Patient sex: F
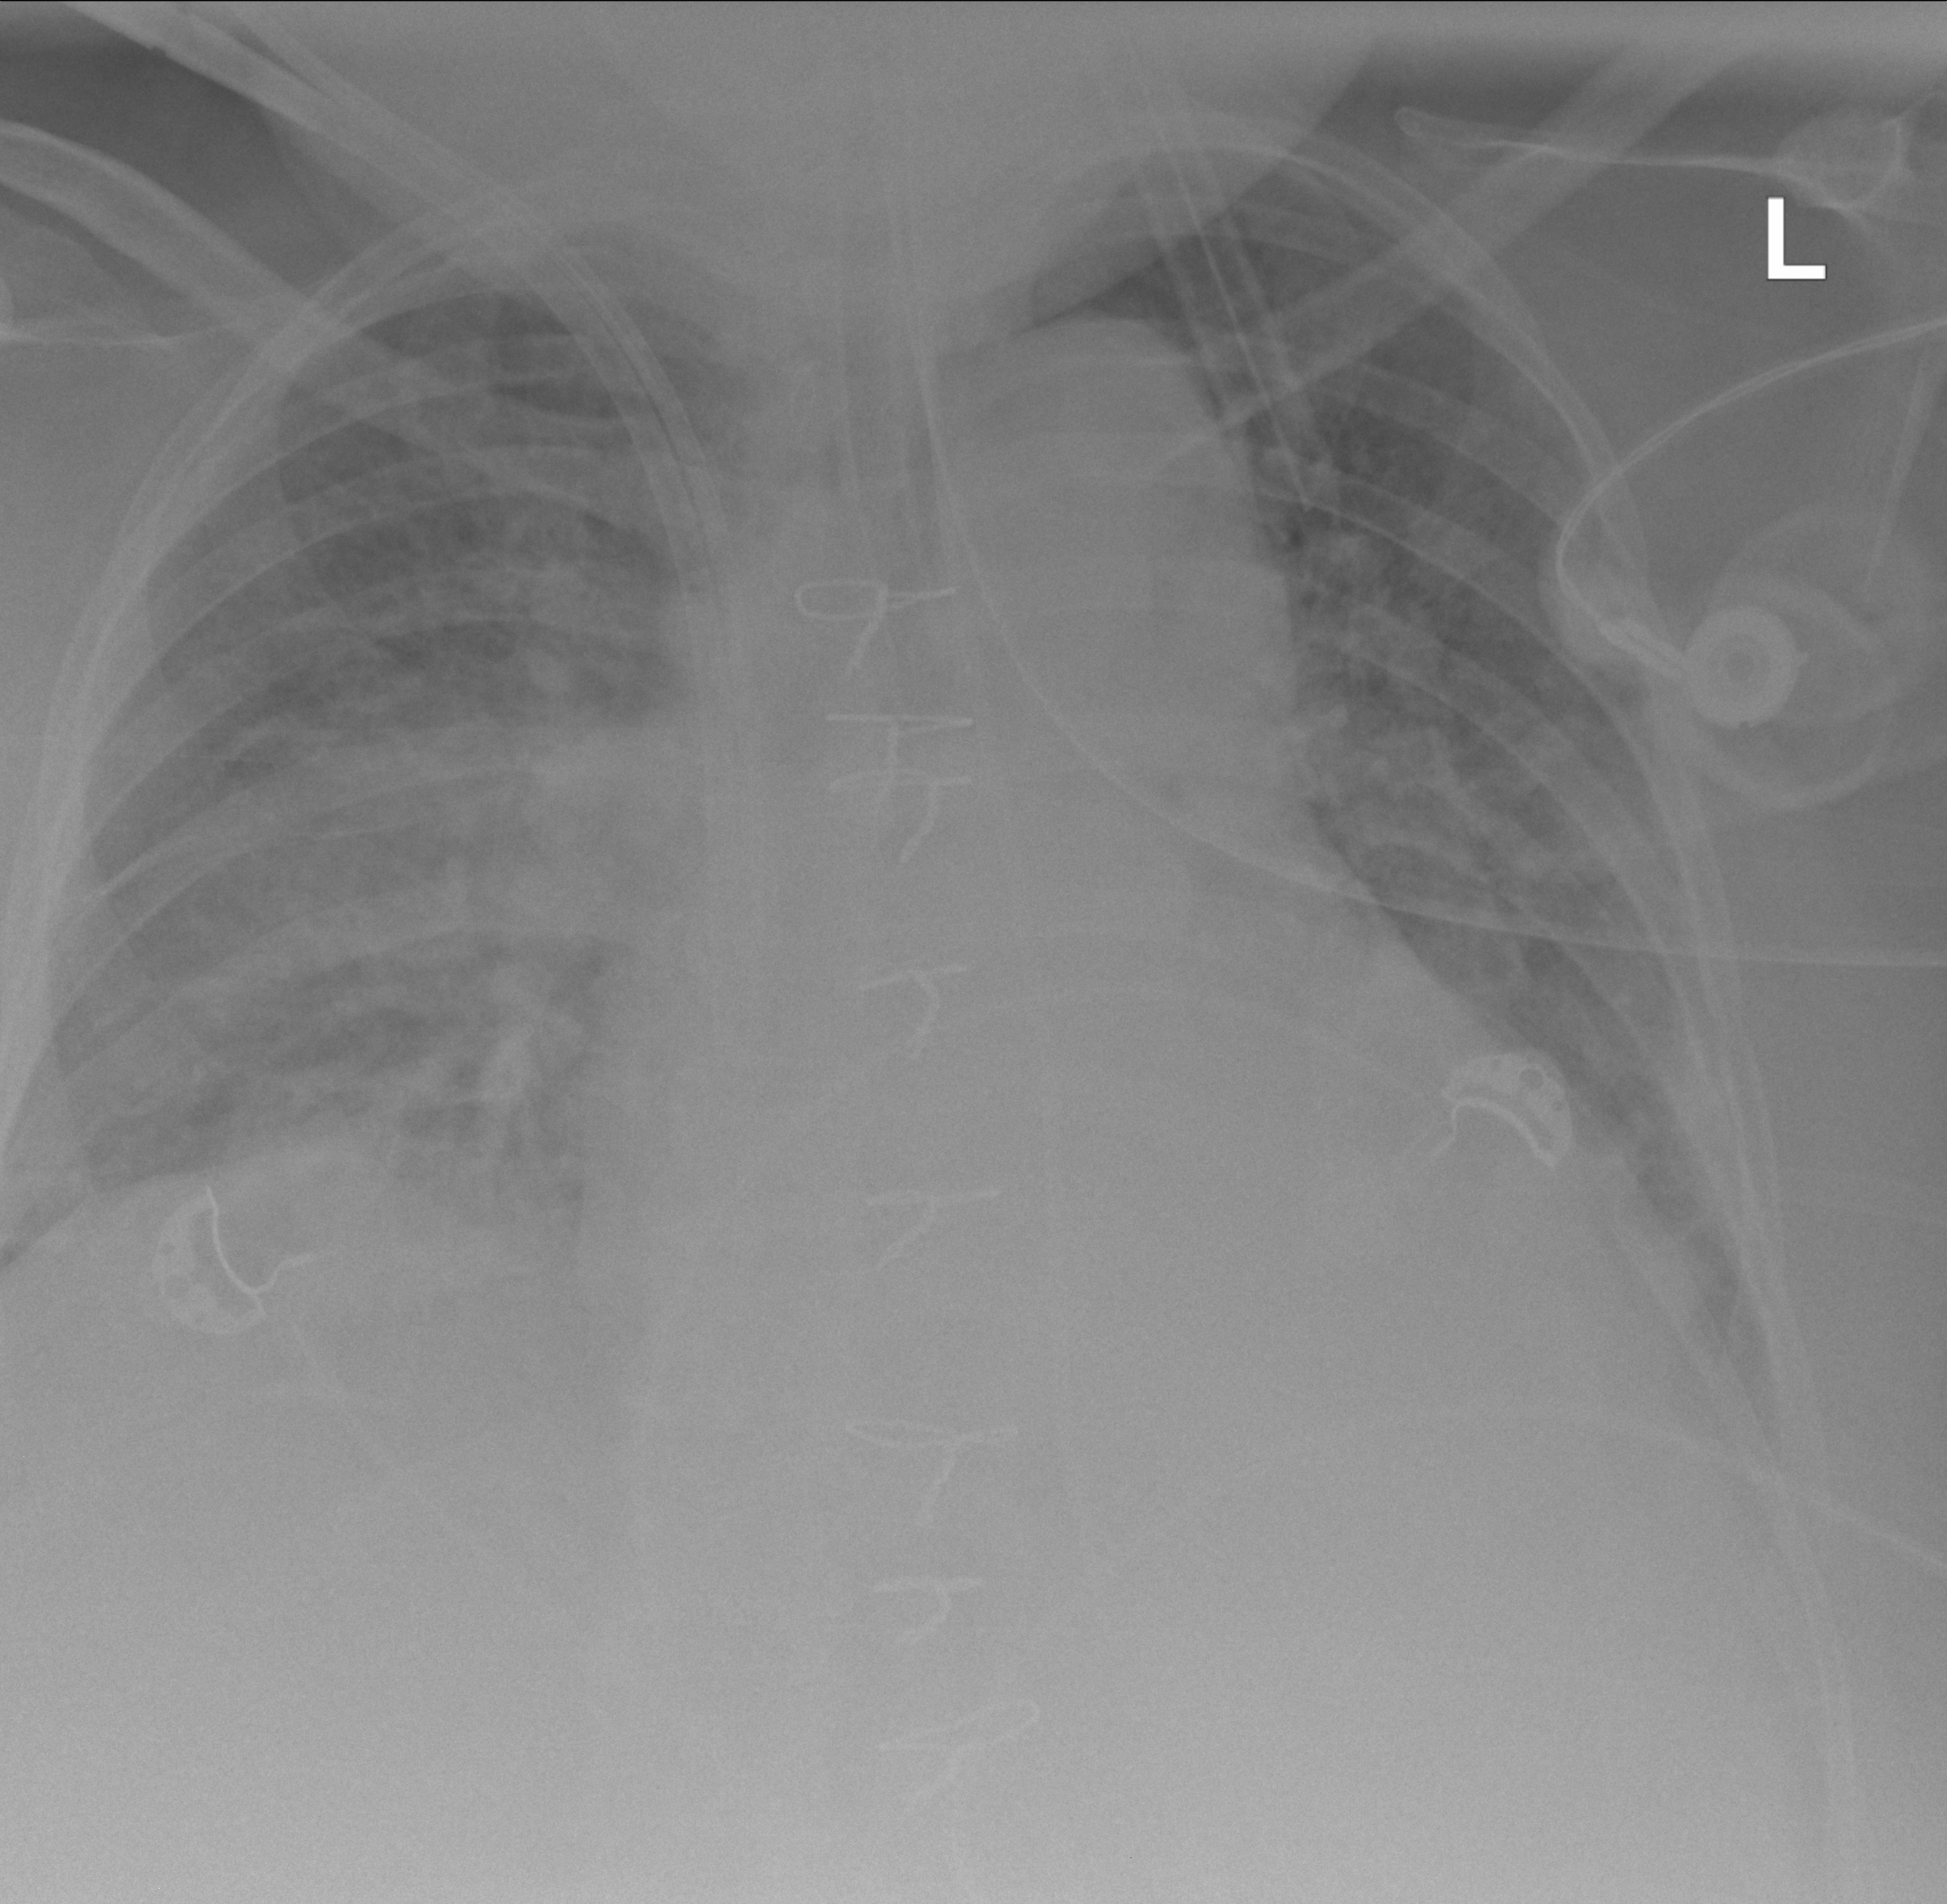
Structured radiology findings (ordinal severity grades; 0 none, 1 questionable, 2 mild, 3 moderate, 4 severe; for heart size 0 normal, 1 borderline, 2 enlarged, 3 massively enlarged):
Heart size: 1
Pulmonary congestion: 0
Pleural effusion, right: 0
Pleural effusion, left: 0
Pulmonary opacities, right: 3
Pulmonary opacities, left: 2
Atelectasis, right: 3
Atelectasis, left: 2